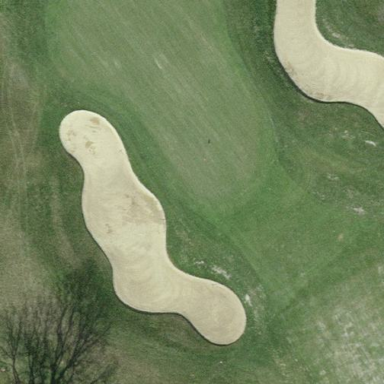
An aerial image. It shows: Sandy area is golf bunker.